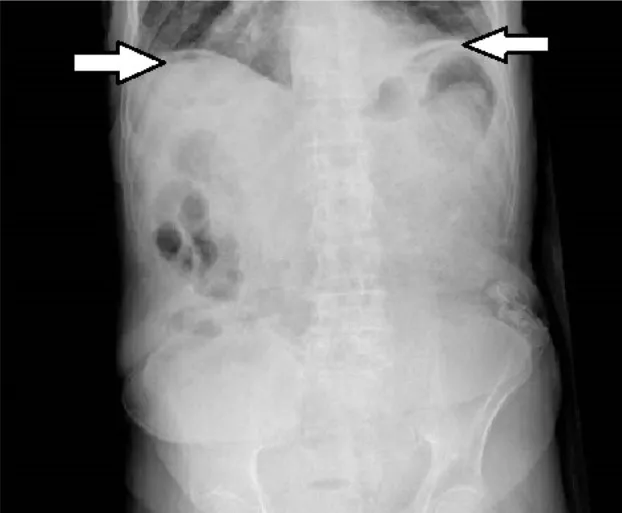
Intraoperative image of perforation controlled with bowel clamp.
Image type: radiology (x_ray)